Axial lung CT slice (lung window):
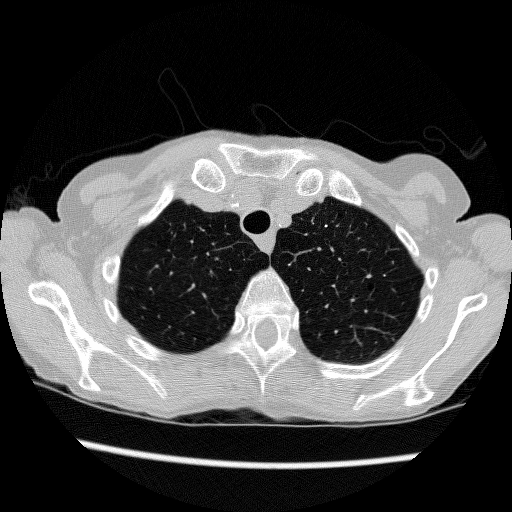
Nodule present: no